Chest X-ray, AP view. Patient: 56 years old, sex M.
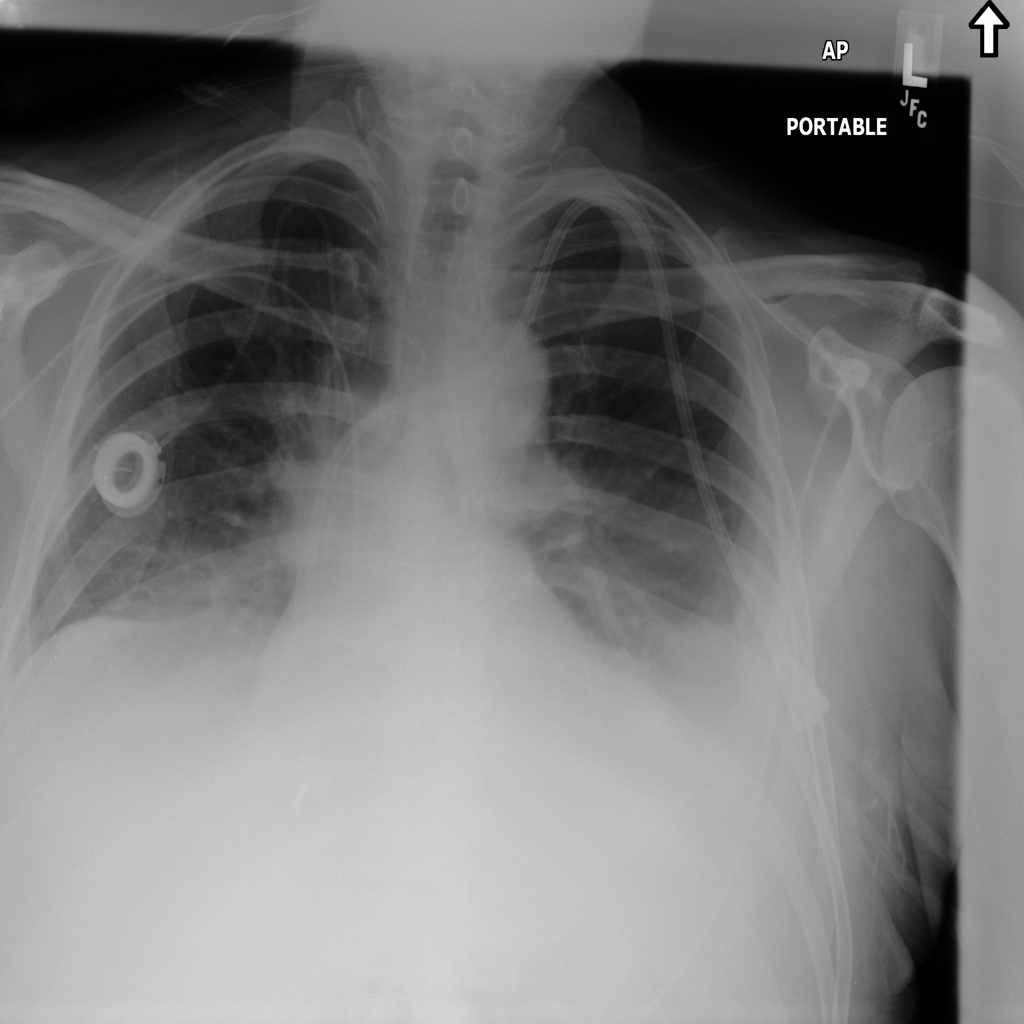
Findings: No Finding